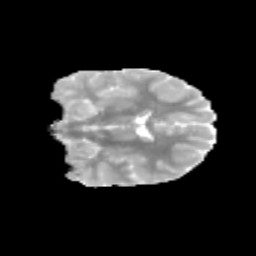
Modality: MD
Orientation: coronal
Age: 10
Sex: male
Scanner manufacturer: siemens
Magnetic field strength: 3 T
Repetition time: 3.8 s
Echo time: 0.07 s